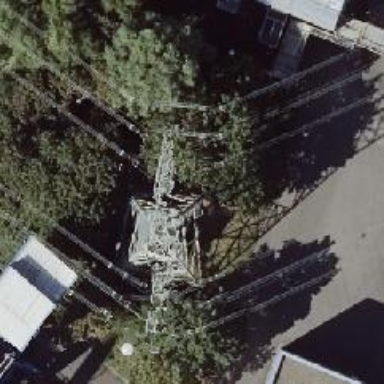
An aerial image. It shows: Lattice structure tower used for power transmission.